Question: I want to make a website like that (because I have am really bad in English so I put an image).
'''
<html>
<body>
<div id="menu"> </div>
<div id="content1"> </div>
<div id="content2"> </div>
<div id="content3"> </div>
</body>
</html>
'''

I Hope you understand, I know how to fix a div with CSS, but I don't know how to separate my website in different parts and make a scrolling animation.
Hope you all can help me!
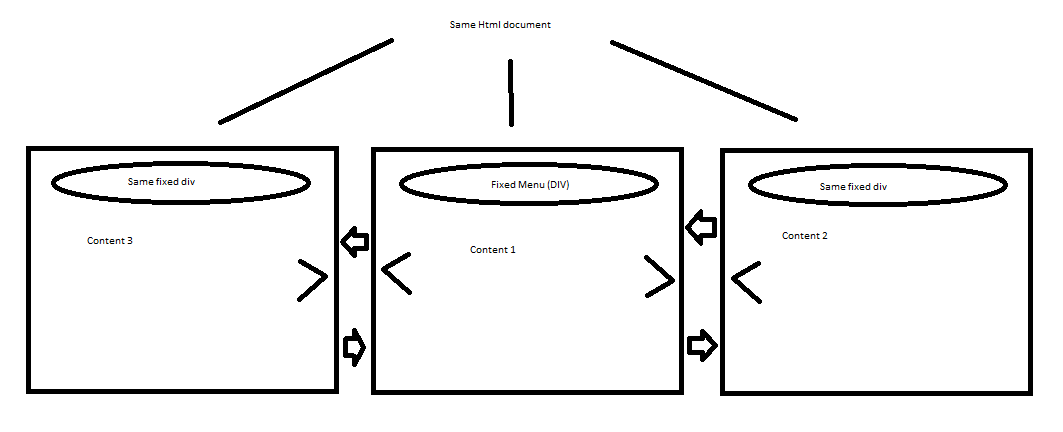
Answer: If I correctly understand your question, this should be somewhere near what you'd like.
HTML:
'''
<div id="menu">
<h1>This is the menu div</h1>
</div>
<div id="main-container">
<div id="content-container">
<div id="content1">
<h1>This is content 1</h1>
<a href="#" id="right1">Right</a>
</div>
<div id="content2">
<h1>This is content 2</h1>
<a href="#" id="left2">Left</a>
<a href="#" id="right2">Right</a>
</div>
<div id="content3">
<h1>This is content 3</h1>
<a href="#" id="left3">Left</a>
</div>
</div>
</div>
'''
CSS
'''
html, body {
width: 100%;
height: 100%;
margin: 0;
text-align: center;
}
h1 {
margin: 0;
padding: 10px;
font-family: Helvetica, Arial, sans-serif;
font-size: 25px;
}
#menu {
width: 100%;
height: 20%;
}
#main-container {
width: 100%;
height: 80%;
overflow: hidden;
}
#content-container {
width: 300%;
height: 100%;
position: relative;
top: 0;
left: 0;
font-size: 0px;
transition: left 0.5s ease;
-o-transition: left 0.5s ease;
-ms-transition: left 0.5s ease;
-moz-transition: left 0.5s ease;
-webkit-transition: left 0.5s ease;
}
#content-container > div {
width: 33.33%;
height: 100%;
display: inline-block;
font-size: 15px;
}
#content1 {
background: red;
}
#content2 {
background: orange;
}
#content3 {
background: green;
}
'''
JS:
'''
$("#right1, #left3").on("click", function() {
// This fires when 'right' is pressed on content 1,
// or 'left' is pressed on content 3. In both cases
// we want to move to show content 2.
$("#content-container").css({left: "-100%"});
});
$("#left2").on("click", function() {
// This fires when 'left' is pressed on content 2.
// We want to move to show content 1.
$("#content-container").css({left: "0%"});
});
$("#right2").on("click", function() {
// This fires when 'right' is pressed on content 2.
// We want to move to show content 3.
$("#content-container").css({left: "-200%"});
});
'''
To explain, this sliding effect is based around CSS3 transitions. The '*-transition' properties in the CSS specify that the 'left' property should be animated with length 0.5s, using the ease movement. This means that when you change the 'left' property of the content-container div, the browser animates the change to create the sliding effect you wanted, rather than just doing it instantly.
The way the pages work is that each content div is set to 1/3 of the width of the content-container div, i.e. 'width: 33.33%'. The content-container div is 3 times the width of the page, i.e. 'width: 300%'. The content divs inside are made to be side-by-side using 'display: inline-block', and with this method you need to set 'font-size: 0px' on the content-container div and re-set 'font-size: (xyz)px' in the content divs. This is a quirk of the way 'inline-block' works, but by doing the above you remove the horizontal space between the 3 content divs.
Finally, the included JS uses jQuery (but you could do it without) to create event handlers for the links which switch pages. These event handlers are commented so should be self-explanatory, but basically they alter the 'left' property of the content-container div according to the page that needs to be displayed.
This JSFiddle shows it working: <URL>